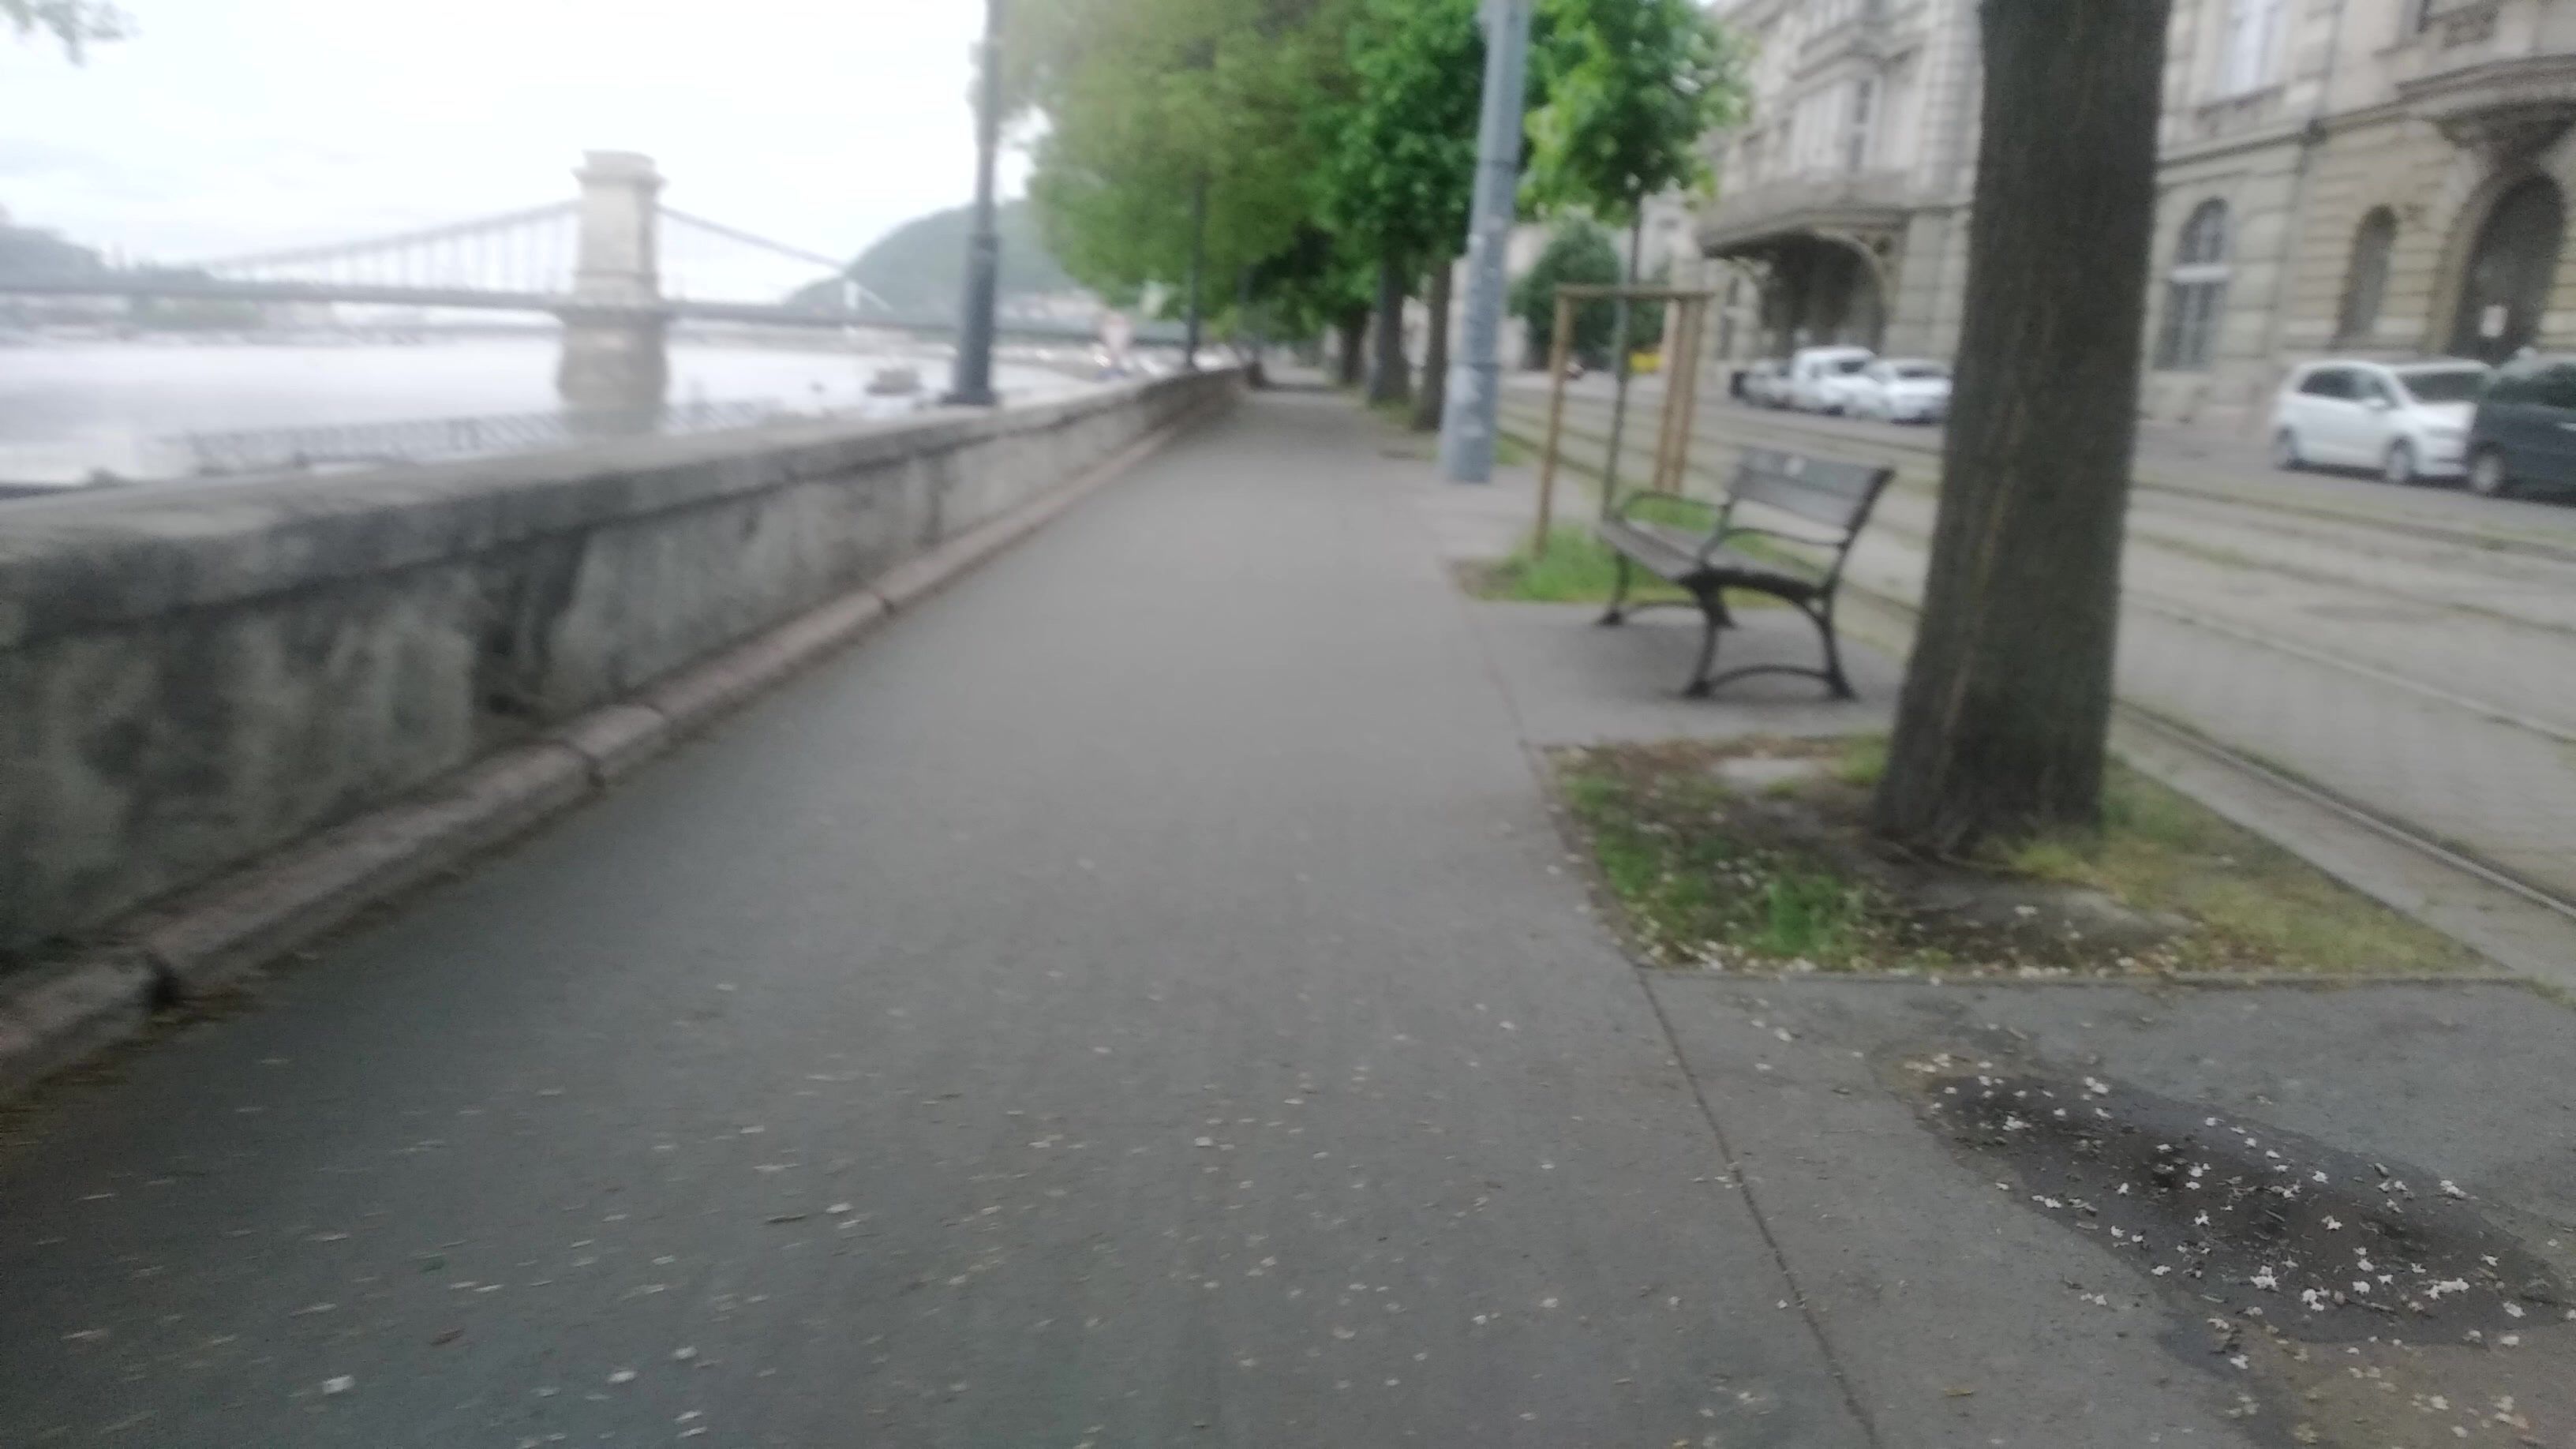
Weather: clear
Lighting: day
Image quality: slightly poor
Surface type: walking surface
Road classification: footway, cycleway
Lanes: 1
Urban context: urban centre
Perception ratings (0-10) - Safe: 7.6, Lively: 6.46, Beautiful: 6.55, Boring: 2.22, Depressing: 2.05, Wealthy: 4.77